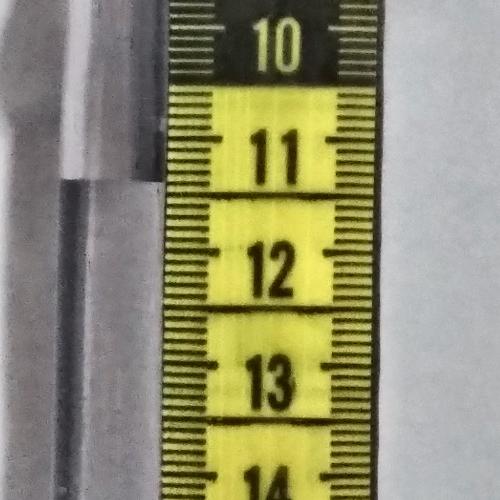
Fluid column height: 11.4 cm